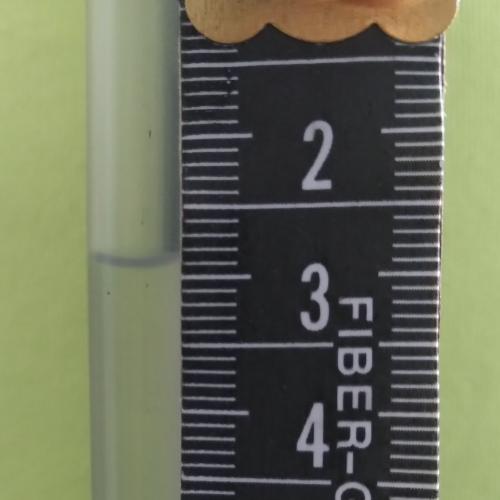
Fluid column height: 2.9 cm